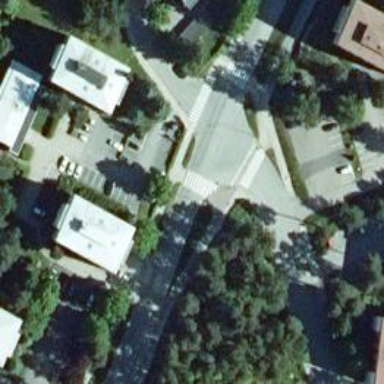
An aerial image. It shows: Uncontrolled crossing on the road.